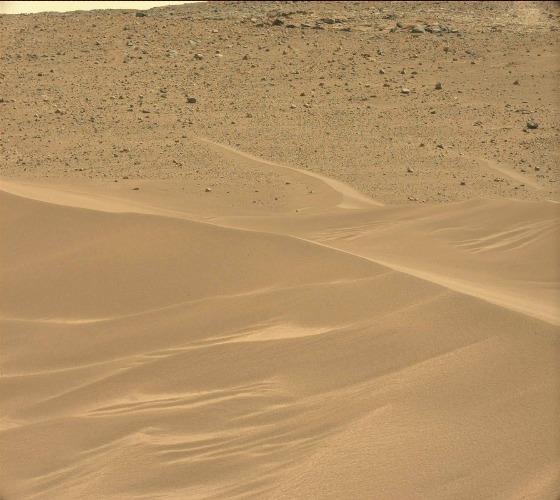
Terrain classes present: Gravel / Sand / Soil, Rock, Shadow, Sky / Distant Mountains